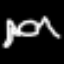
Label: frog